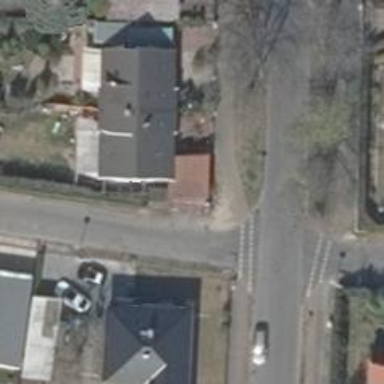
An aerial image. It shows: Road with "give way" sign.